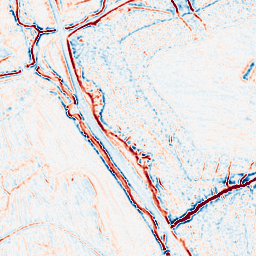
Category: multiscale
Decomposition family: log
Decomposition parameters: sigma: 1
Upsampling method: fft_zeropad
Upsampling parameters: scale: 2
Upsampling scale: 2